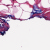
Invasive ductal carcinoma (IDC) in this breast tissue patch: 0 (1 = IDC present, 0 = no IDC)